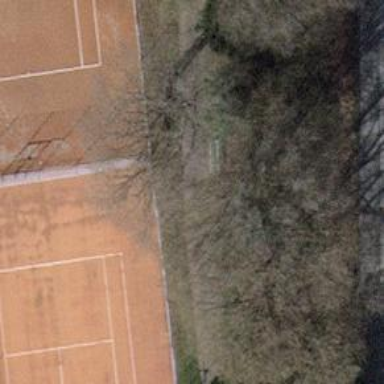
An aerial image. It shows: Brown bench in the vicinity.